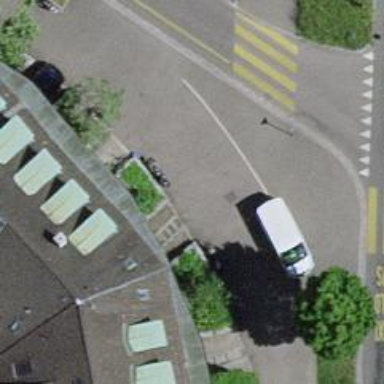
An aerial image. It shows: Sidewalk along the footway.